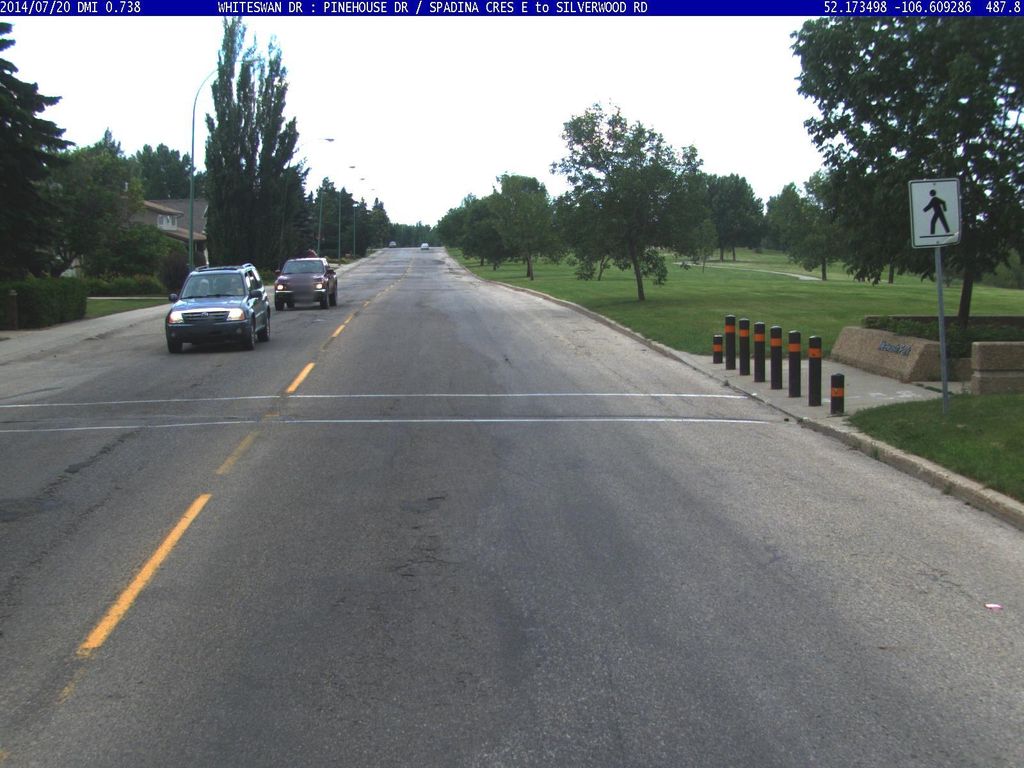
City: saskatoon